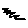
Label: zigzag